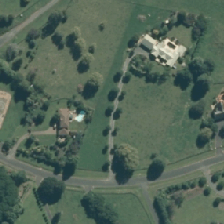
Land cover: urban_build_up